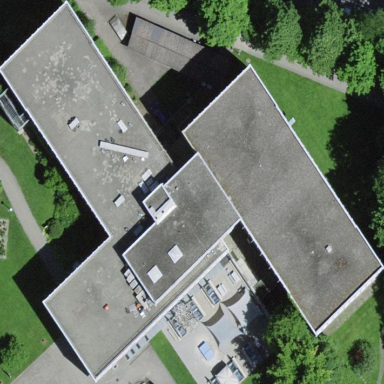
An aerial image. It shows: University building.